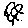
Label: flower